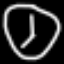
Label: clock